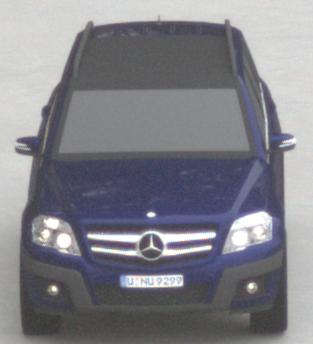
Make: Mercedes-Benz
Model: GLK 280
Detailed model: GLK-Class (204)
Model produced from: 2008/10
Model produced until: 2009/04
Doors: 5
Color: blue
Road condition: dry road
Daytime: morning or afternoon
Contrast: low contrast